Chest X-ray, PA view. Patient: 22 years old, sex M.
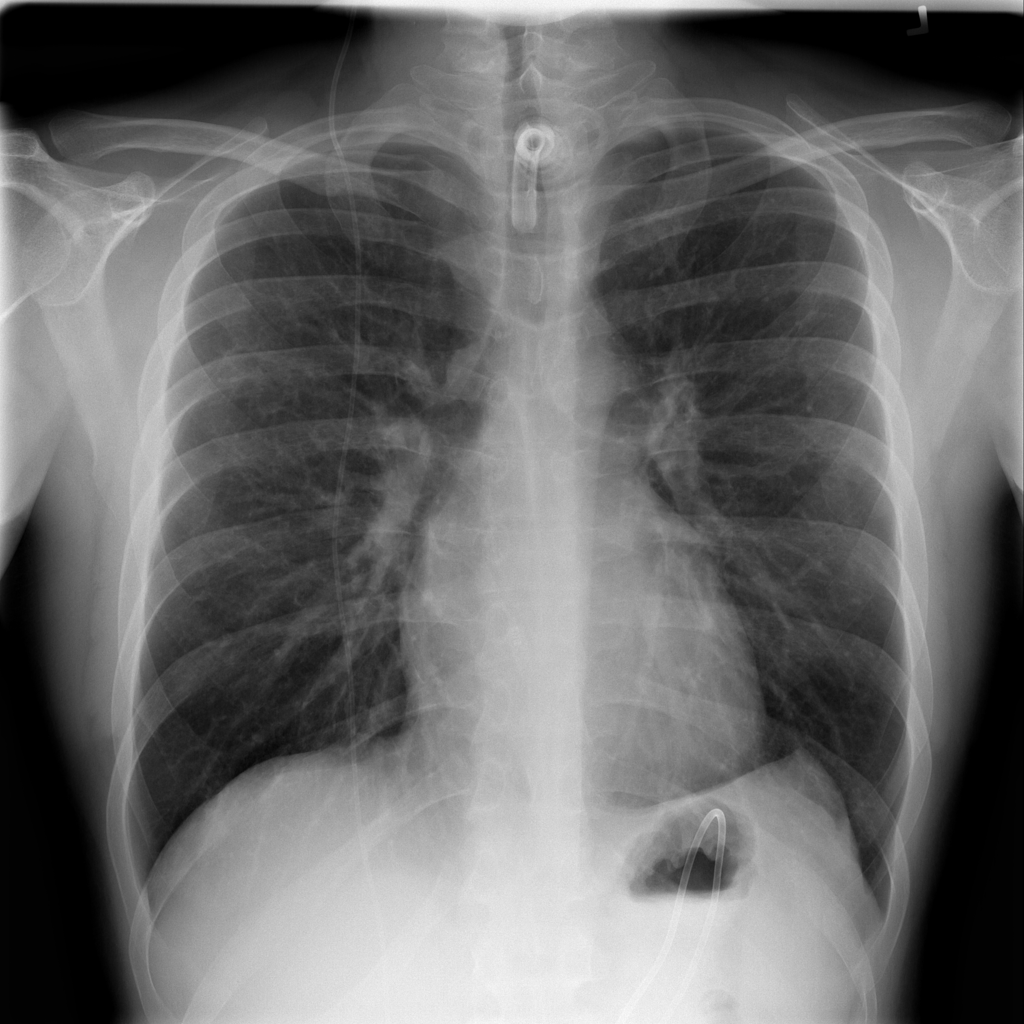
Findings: No Finding